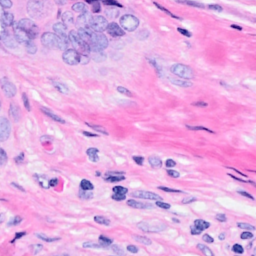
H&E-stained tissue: Breast